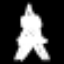
Label: The Eiffel Tower